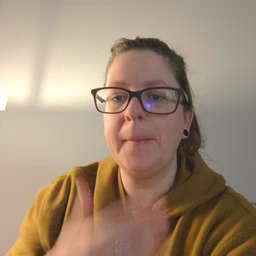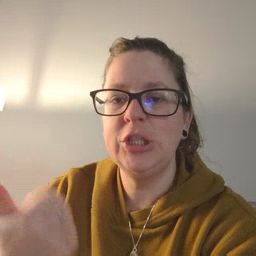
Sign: better